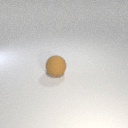
large brown rubber sphere